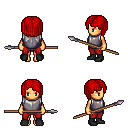
a pixel art fantasy rpg character, female body template, human, tanned skin, steel chest armor, red pants, red pageboy hairstyle, black shoes, spear, four views (front, back, left, right), 2x2 character sprite sheet, small pixel art, hard edges, no anti-aliasing